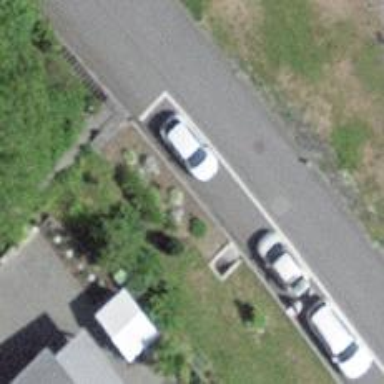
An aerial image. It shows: Street side parking area.